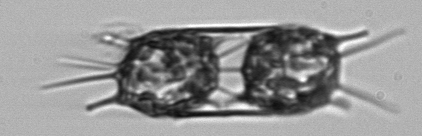
Label: Odontella